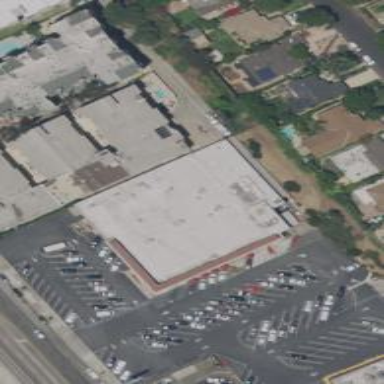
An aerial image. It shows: Supermarket.